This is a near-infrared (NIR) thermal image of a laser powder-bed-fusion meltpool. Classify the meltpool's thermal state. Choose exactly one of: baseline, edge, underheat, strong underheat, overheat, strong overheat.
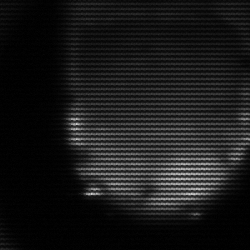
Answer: edge